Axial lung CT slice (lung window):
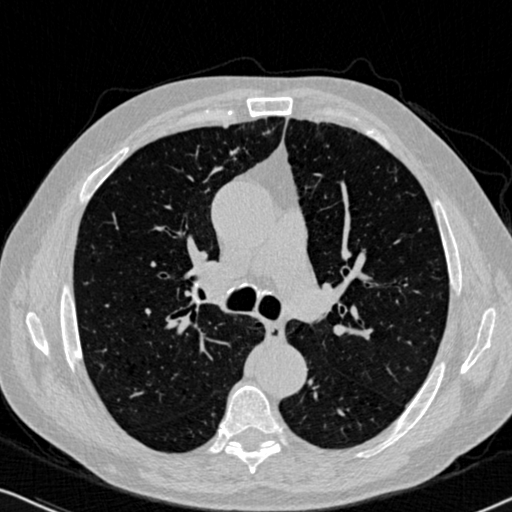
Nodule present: no